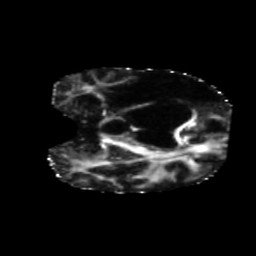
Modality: FA
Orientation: coronal
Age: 71
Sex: female
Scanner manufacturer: siemens
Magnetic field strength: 3 T
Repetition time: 5.47 s
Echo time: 0.0854 s